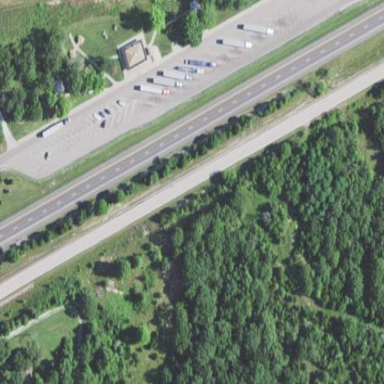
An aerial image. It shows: Rest area along the road.